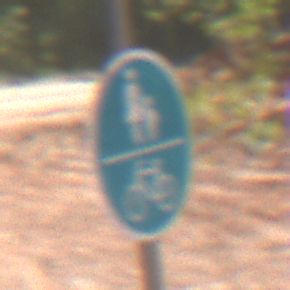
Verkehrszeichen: GemeinsamerGehUndRadweg
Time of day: MorningAfternoon
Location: Outdoor (Nature)
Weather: Clear
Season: Summer
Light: Natural